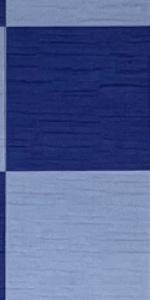
Label: Empty